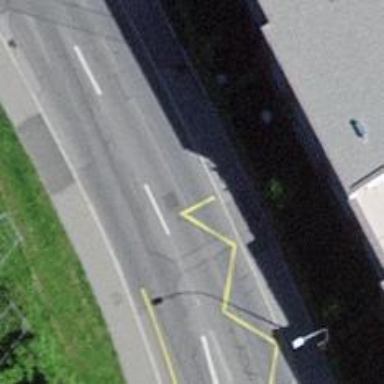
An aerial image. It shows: Platform for public transport on the road.